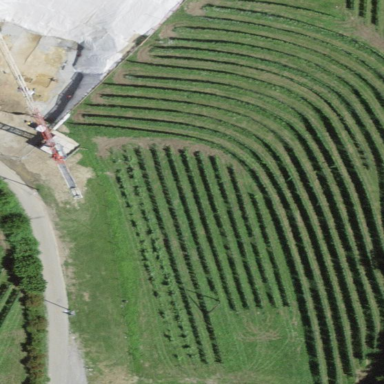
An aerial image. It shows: Vineyard.